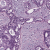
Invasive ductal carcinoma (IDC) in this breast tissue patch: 0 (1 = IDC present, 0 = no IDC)